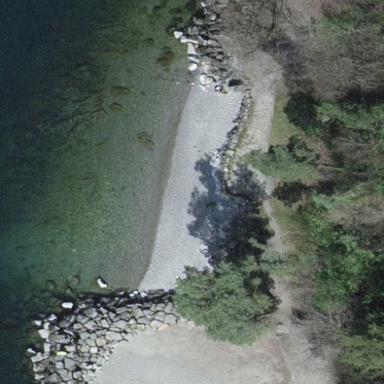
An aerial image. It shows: Pebblestone beach.